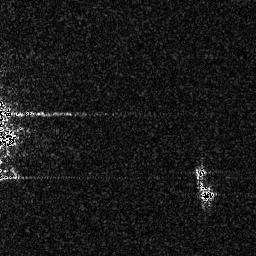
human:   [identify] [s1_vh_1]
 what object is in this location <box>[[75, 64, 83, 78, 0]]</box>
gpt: <ref>1 medium ship at the bottom right</ref>